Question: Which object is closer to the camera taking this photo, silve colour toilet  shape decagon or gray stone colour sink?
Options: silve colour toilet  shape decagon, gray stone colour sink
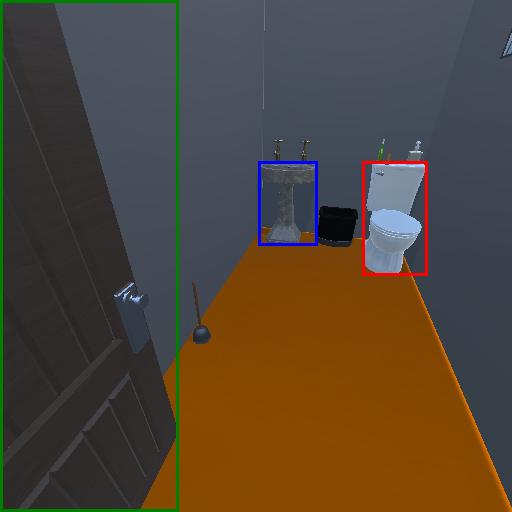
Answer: silve colour toilet  shape decagon